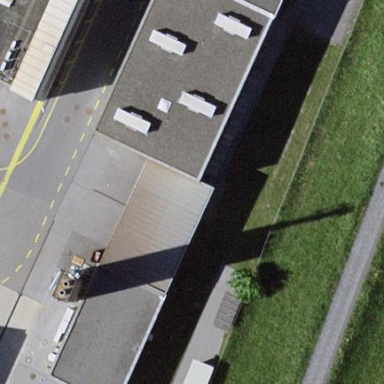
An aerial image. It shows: Industrial building.